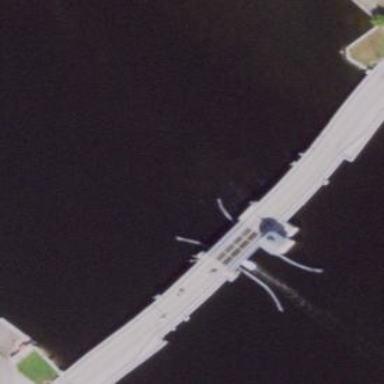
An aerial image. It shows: Man-made bridge.